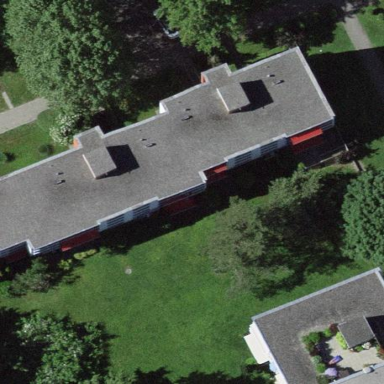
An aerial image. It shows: Flat-roofed residential building.